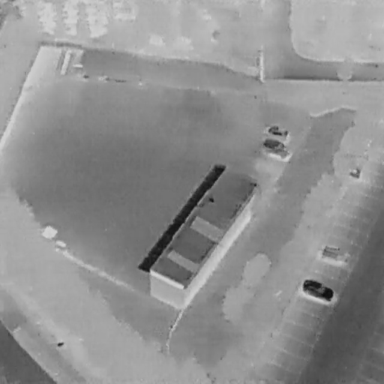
There are four Cars in the infrared image.